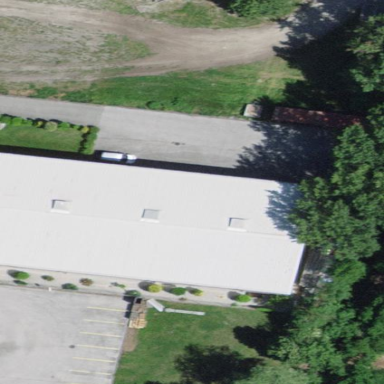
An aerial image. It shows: Industrial building.